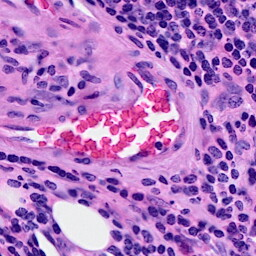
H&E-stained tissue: Breast